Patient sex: M
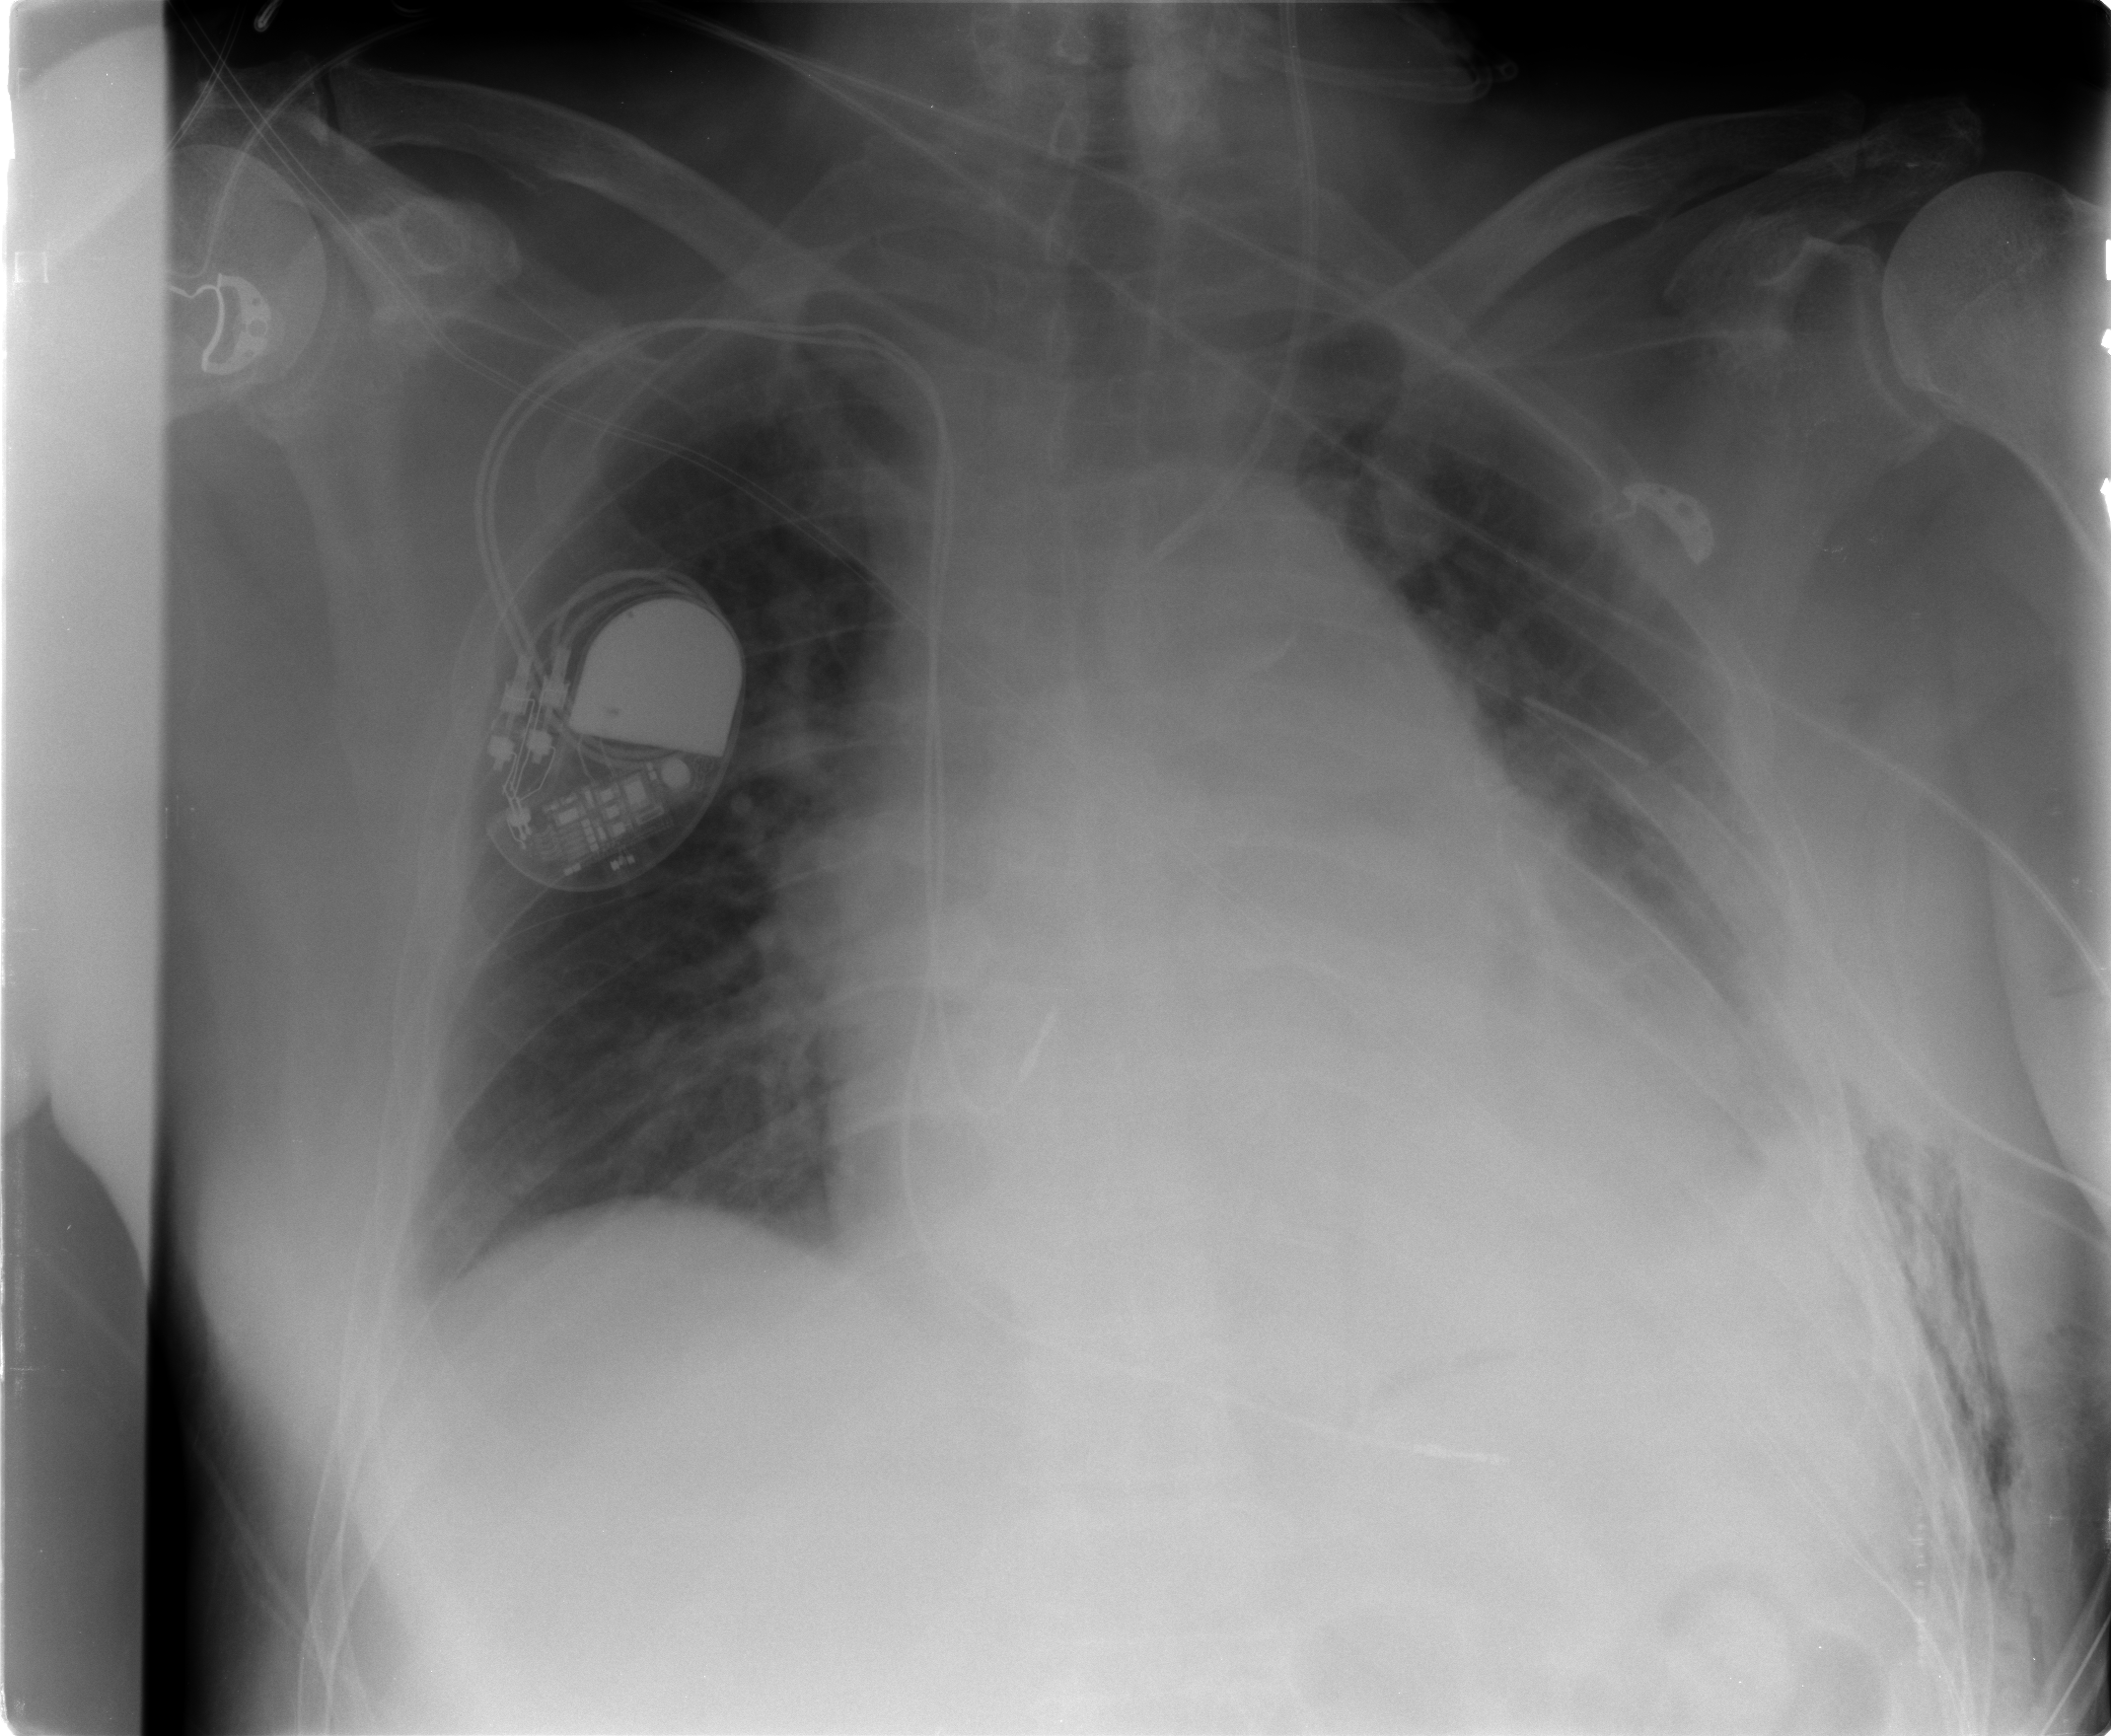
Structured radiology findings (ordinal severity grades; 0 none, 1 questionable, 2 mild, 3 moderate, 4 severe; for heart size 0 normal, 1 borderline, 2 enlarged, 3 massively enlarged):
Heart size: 2
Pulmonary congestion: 2
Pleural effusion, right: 0
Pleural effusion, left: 2
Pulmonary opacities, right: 0
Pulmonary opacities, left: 1
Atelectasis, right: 0
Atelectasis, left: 2